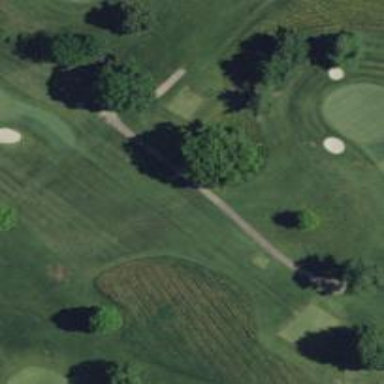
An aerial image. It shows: Service road designated as golf cart path.